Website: crate-barrel
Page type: billing-address
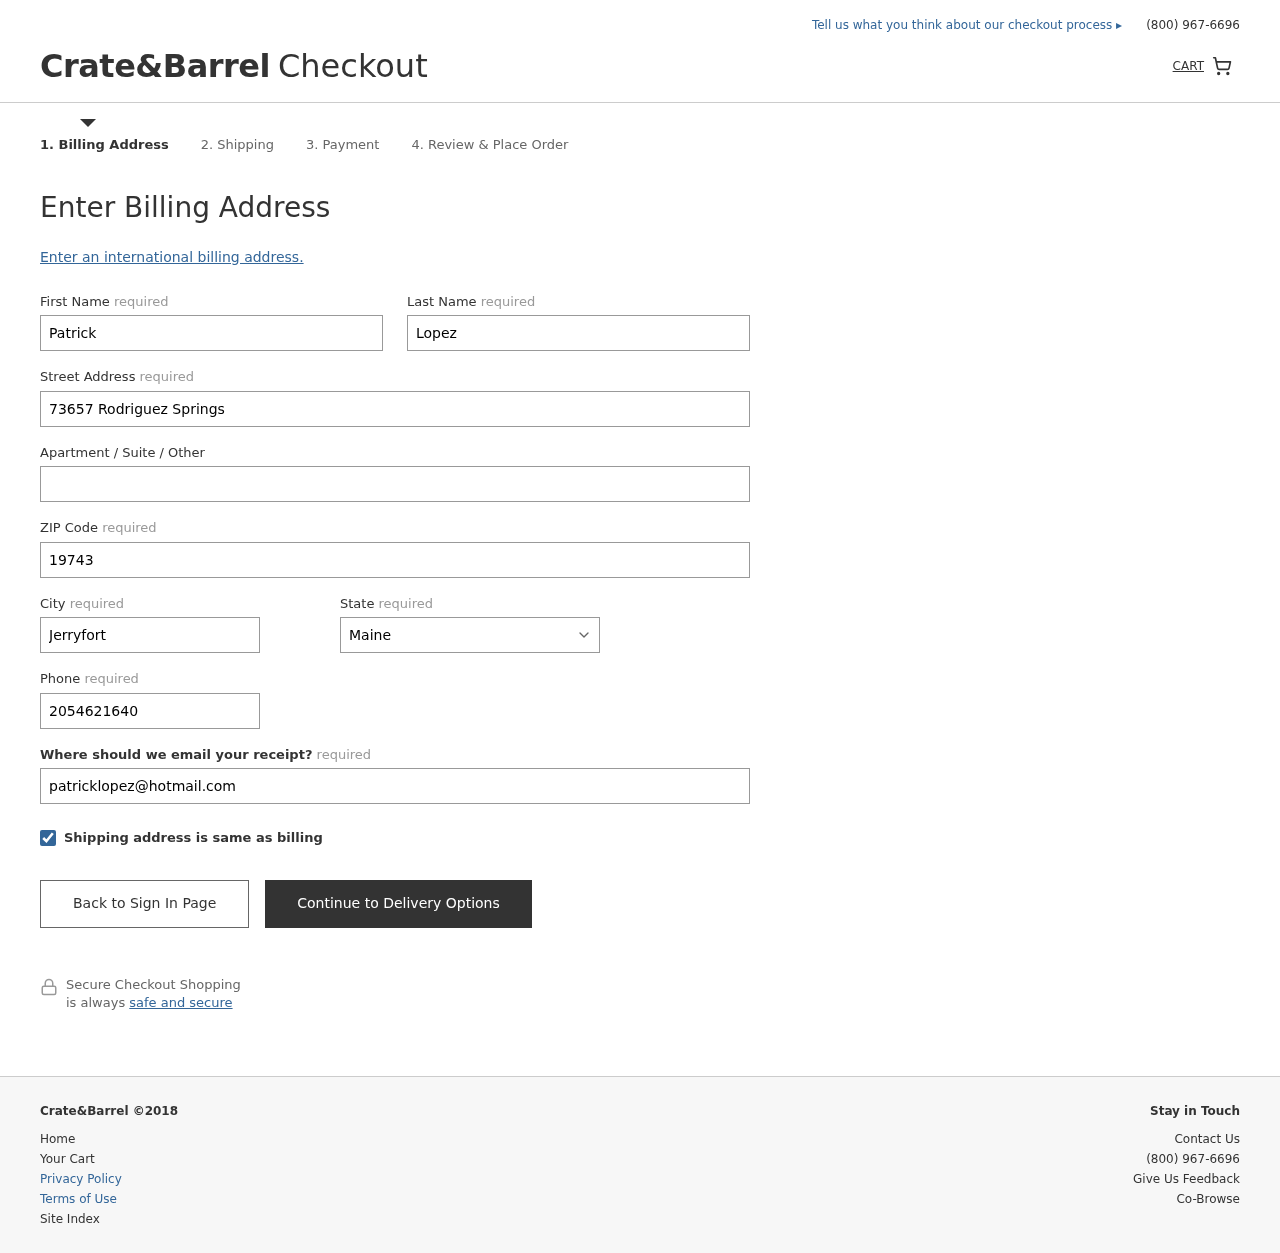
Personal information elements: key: PII_STATE
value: Maine
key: PII_FIRSTNAME
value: Patrick
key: PII_LASTNAME
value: Lopez
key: PII_STREET
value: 73657 Rodriguez Springs
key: PII_POSTCODE
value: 19743
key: PII_CITY
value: Jerryfort
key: PII_PHONE
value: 2054621640
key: PII_EMAIL
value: patricklopez@hotmail.com